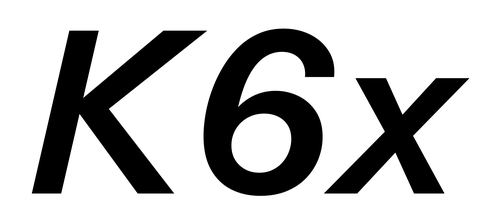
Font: InstrumentSans-Italic_SemiBold_Italic